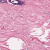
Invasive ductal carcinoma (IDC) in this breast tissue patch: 0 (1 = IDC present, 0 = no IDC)